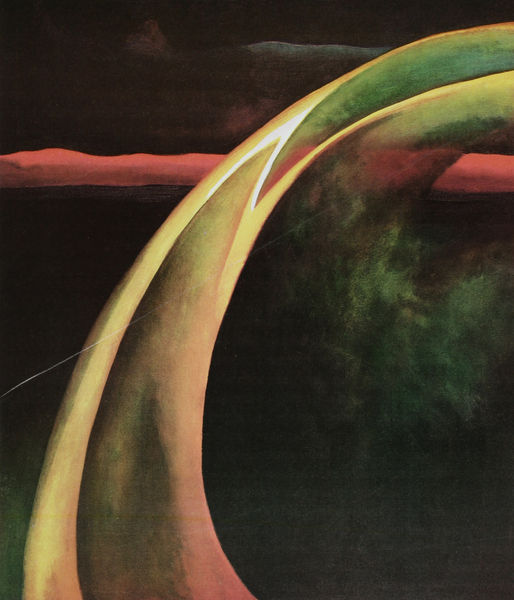
Titel: Orange and Red Streak
Künstler: Georgia O'Keeffe
Schlagwörter: blau, dunkel, himmel, weiß, gelb, grün, licht, rot, wolke, horizont, sonnenaufgang, rauch, spitzen, rosa, rund, schwung, bogen, abstrakt, berge, dunst, nebel, violett, bögen, form, strich, zacken, bahn, horizontal, sonenuntergang, dreiecke, waagerechte, o'eeffe